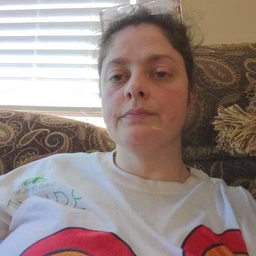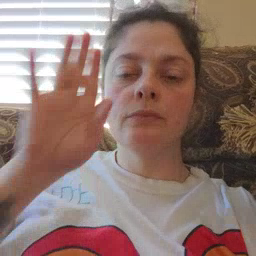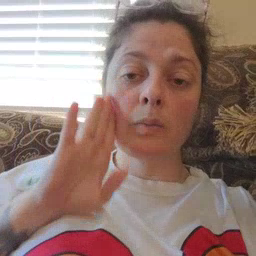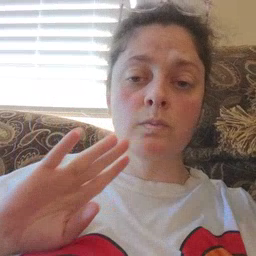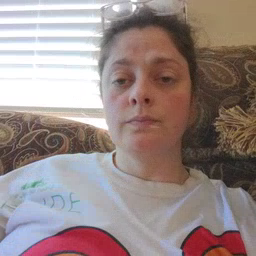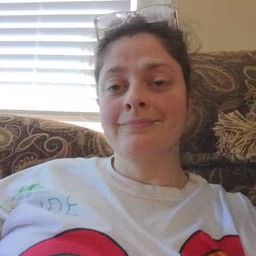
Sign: brown